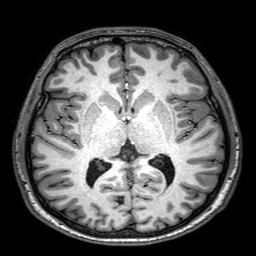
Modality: T1w
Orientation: coronal
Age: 23
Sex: male
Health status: healthy
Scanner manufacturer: philips
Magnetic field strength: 3 T